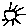
Label: sun